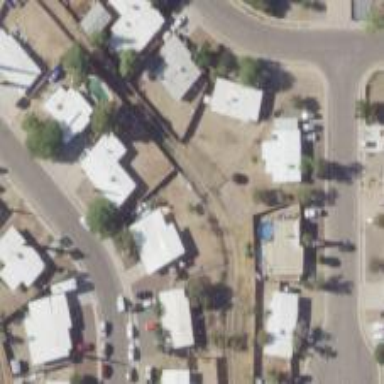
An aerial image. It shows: Alley classified as service road.